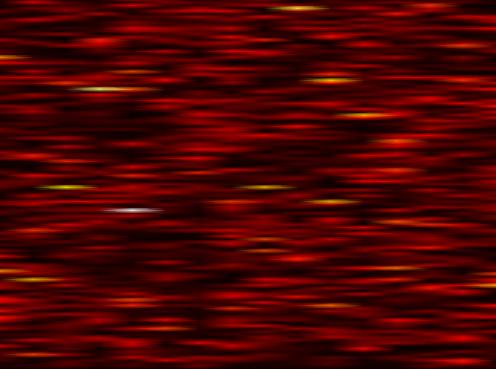
Label: WOLA